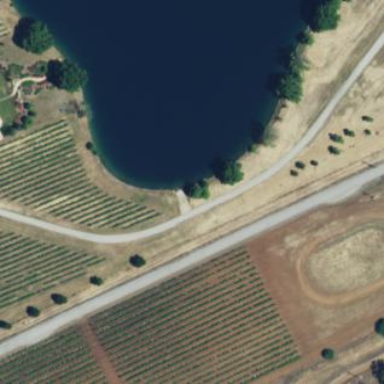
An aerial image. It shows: Vineyard with grape crops.